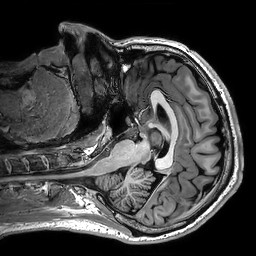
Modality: T1w
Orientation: axial
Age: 34
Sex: male
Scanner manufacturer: philips
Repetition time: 0.006428 s
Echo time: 0.00294 s